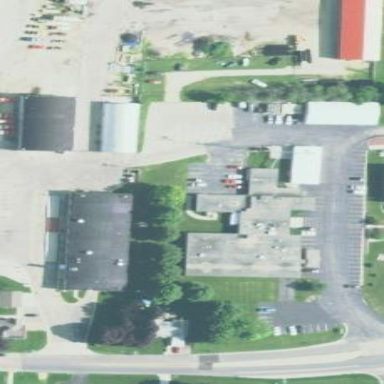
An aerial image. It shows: Public building.